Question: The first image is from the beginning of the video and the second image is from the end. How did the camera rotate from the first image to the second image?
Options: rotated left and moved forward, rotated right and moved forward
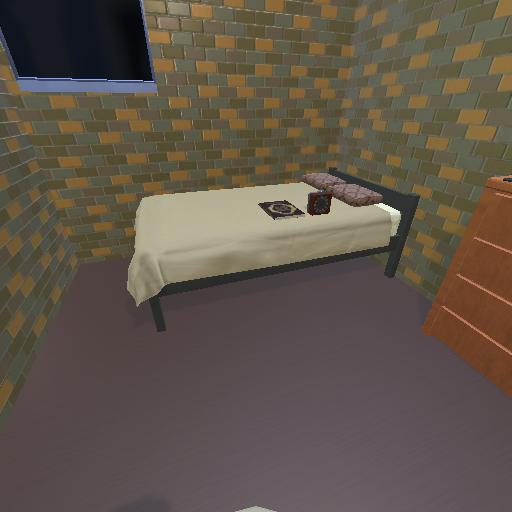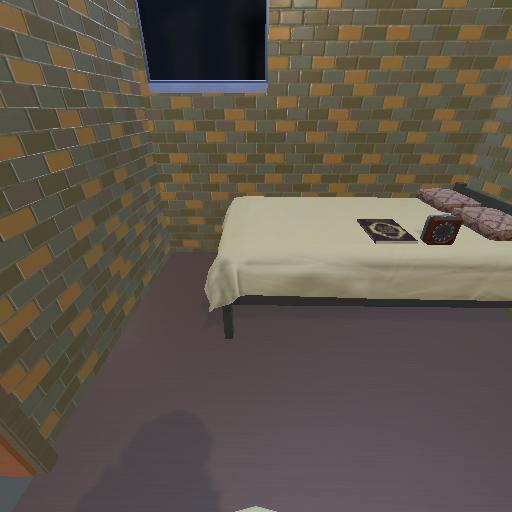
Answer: rotated left and moved forward